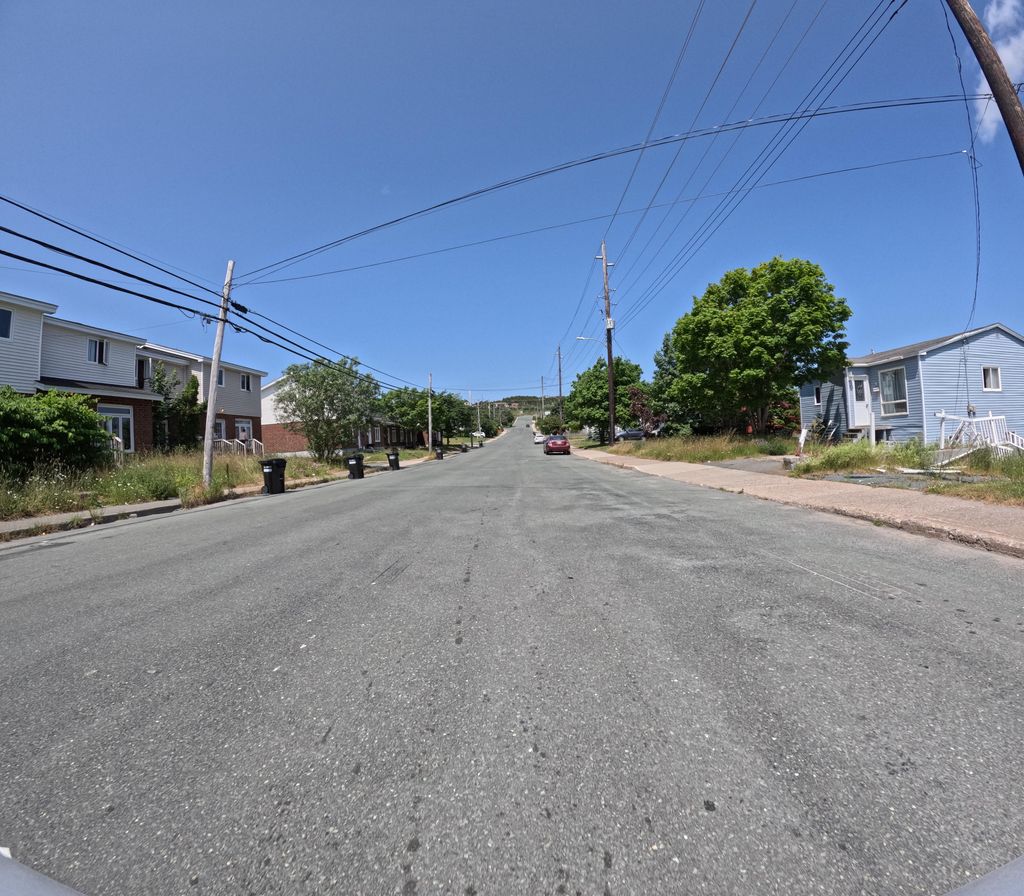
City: st_johns